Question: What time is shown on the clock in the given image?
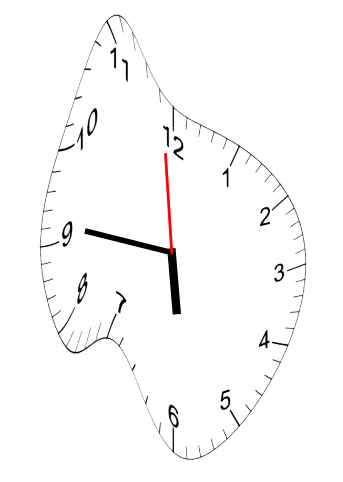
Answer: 05:45:59